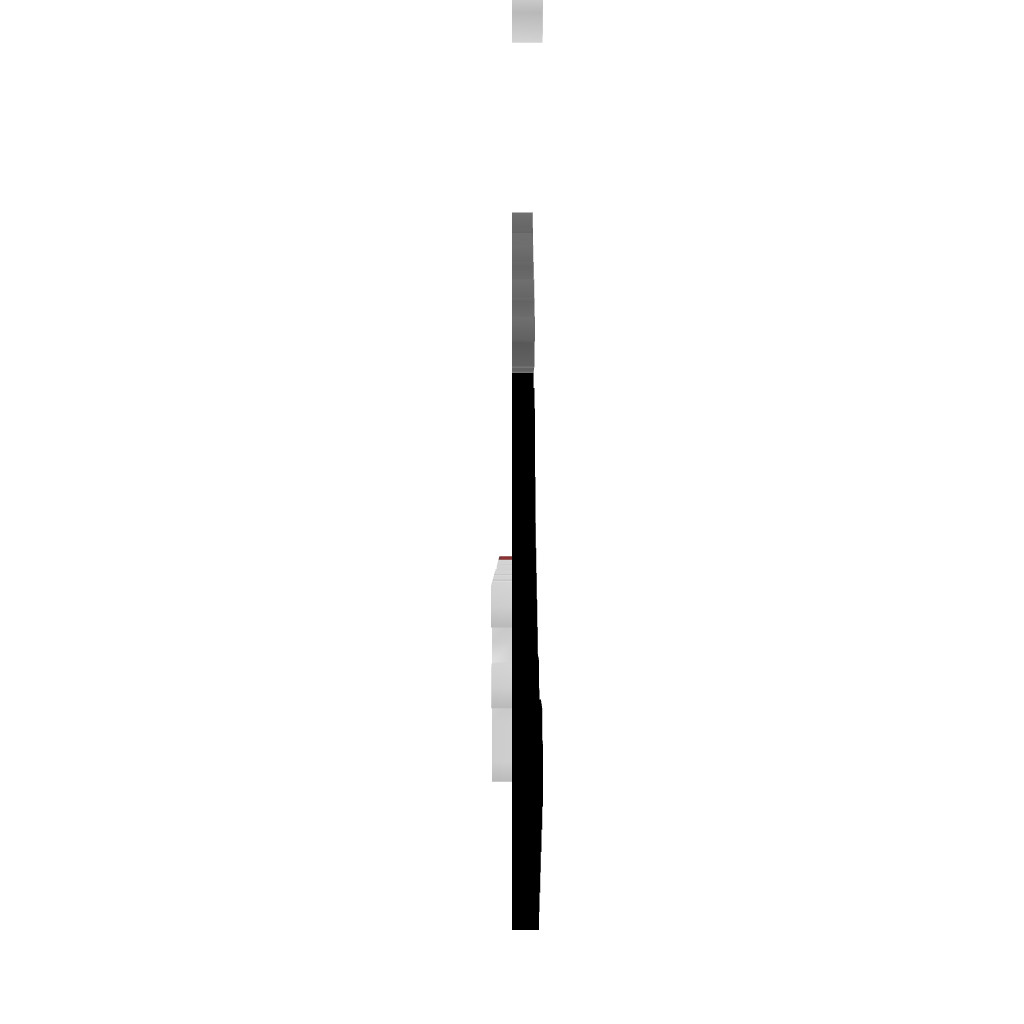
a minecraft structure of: Spleef Logo modifyed